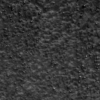
Label: not_dusty